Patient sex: M
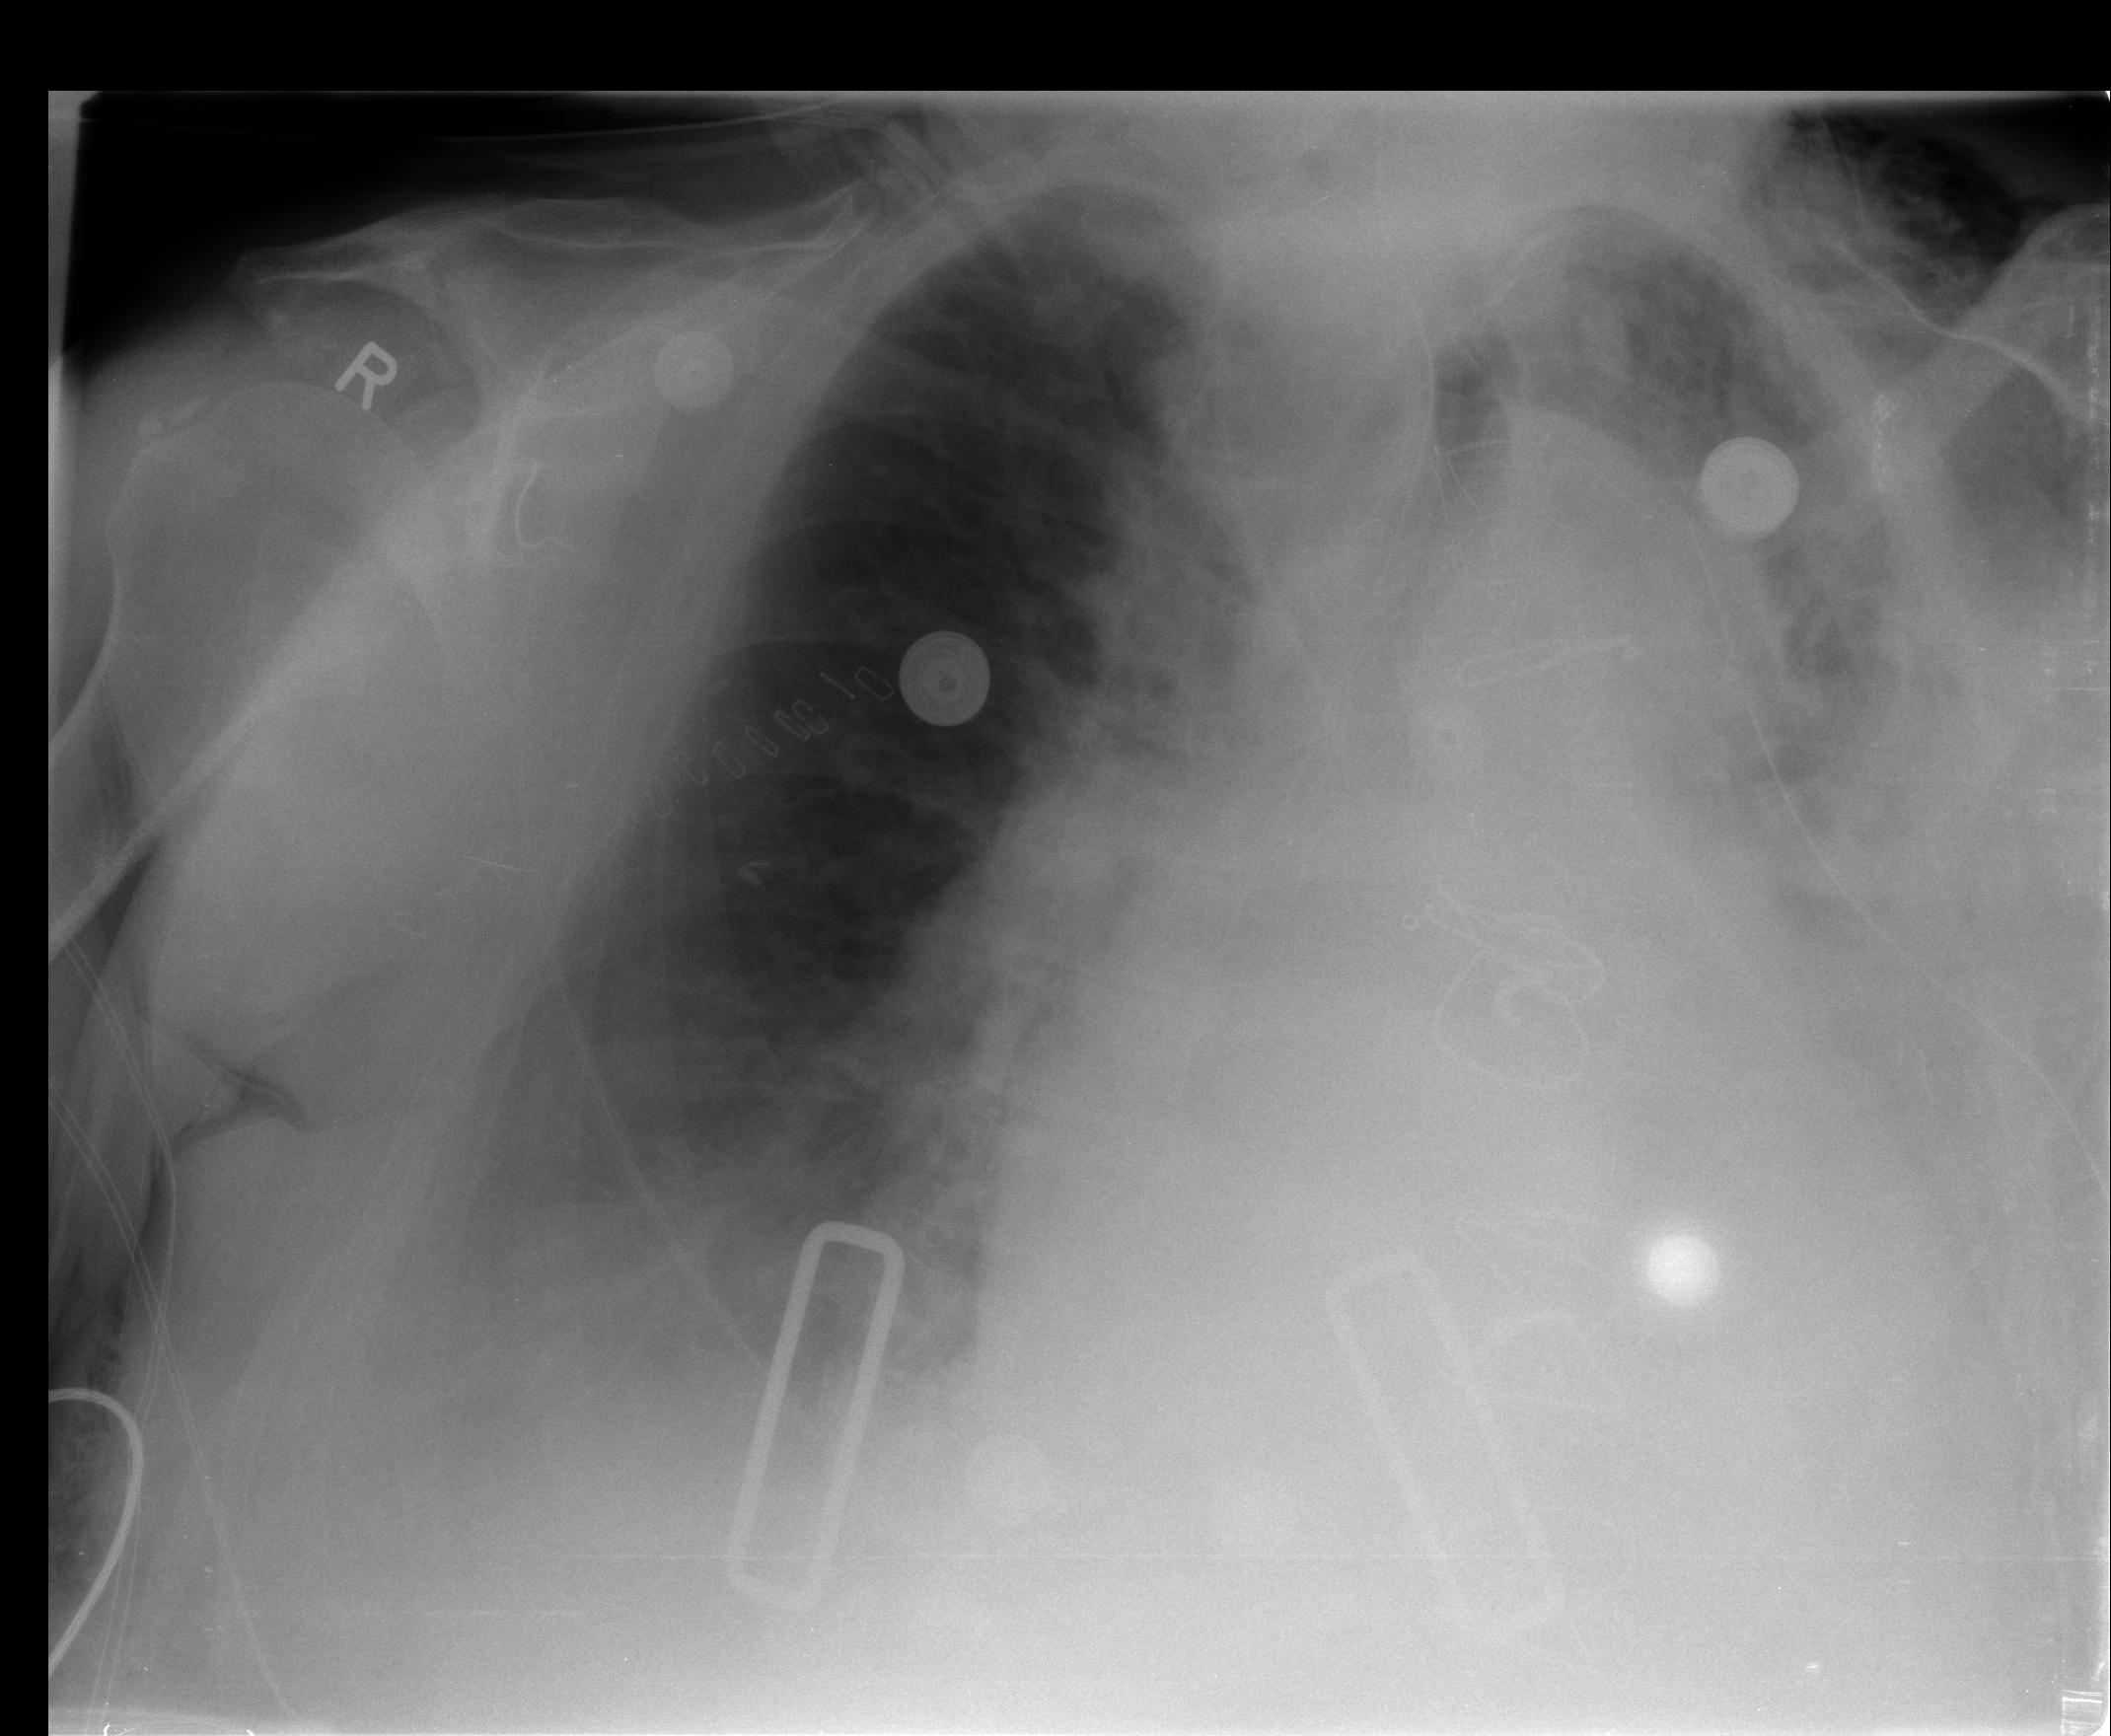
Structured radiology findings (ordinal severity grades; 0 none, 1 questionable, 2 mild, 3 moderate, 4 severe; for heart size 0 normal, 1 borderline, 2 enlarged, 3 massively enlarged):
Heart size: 3
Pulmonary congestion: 2
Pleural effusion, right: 2
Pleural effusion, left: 3
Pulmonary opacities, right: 0
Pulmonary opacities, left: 0
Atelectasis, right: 2
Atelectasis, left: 2